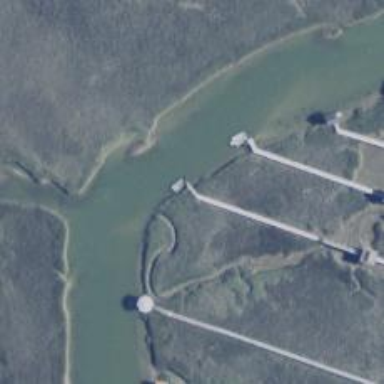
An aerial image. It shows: Bridge with pier.